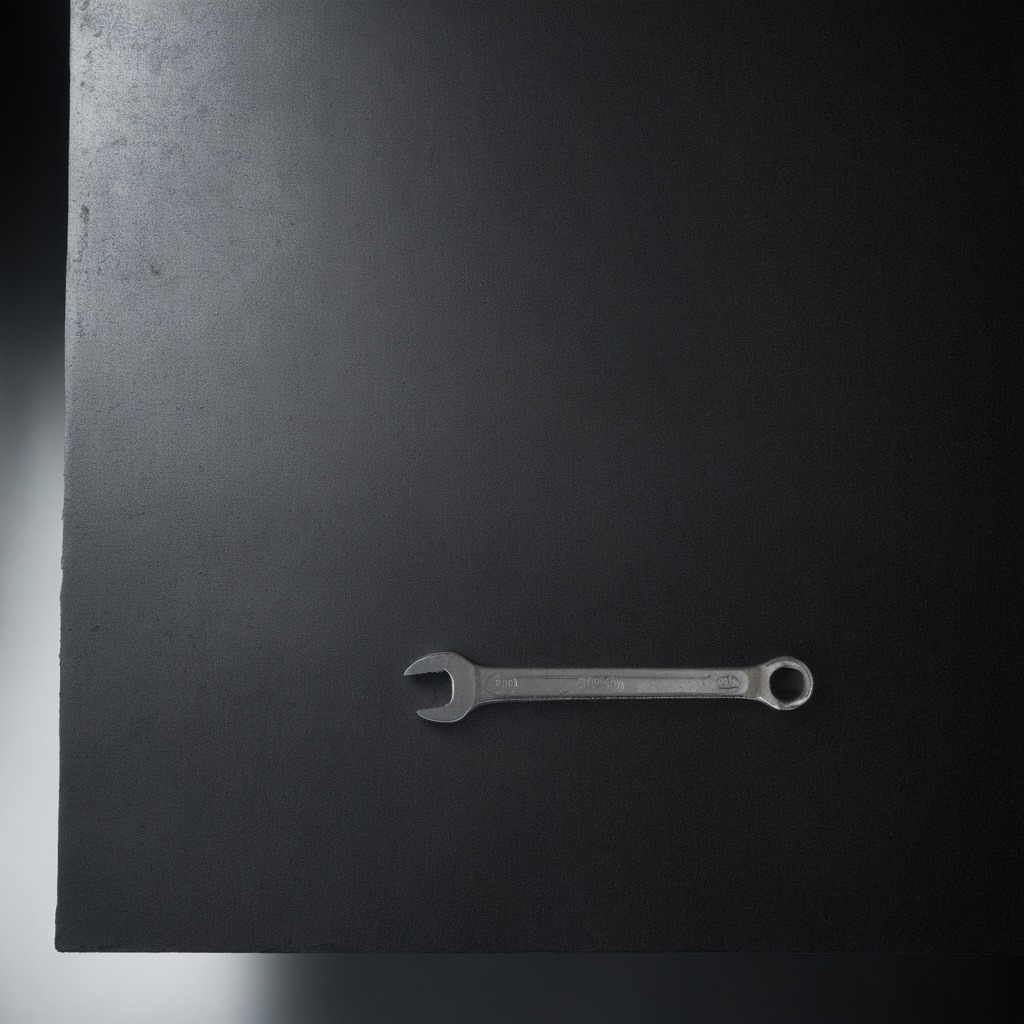
An wrench lies on a clean granite tabletop covered with a black rubber mat inside a workshop under bright overhead lighting crisp shadows high clarity worn but beneath the mat.